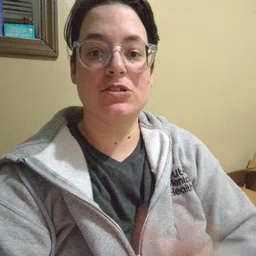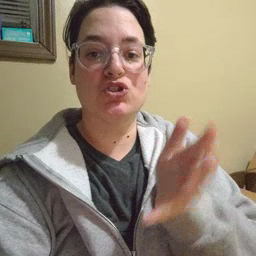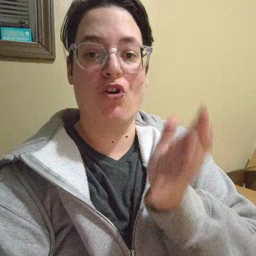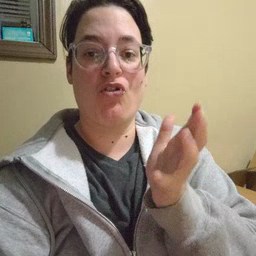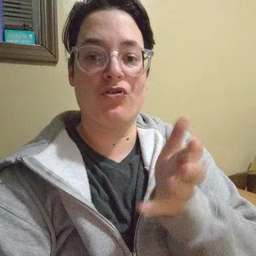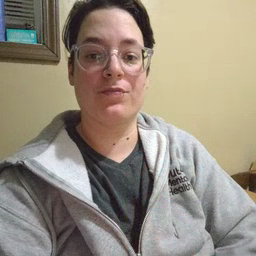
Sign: talk